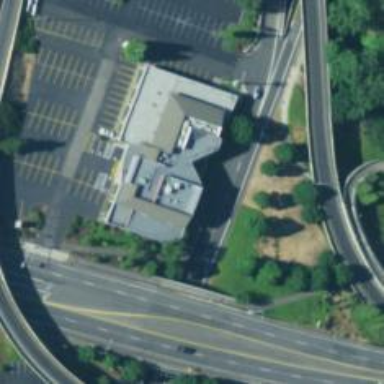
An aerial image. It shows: Primary highway with asphalt surface. There is sidewalk on the left side.